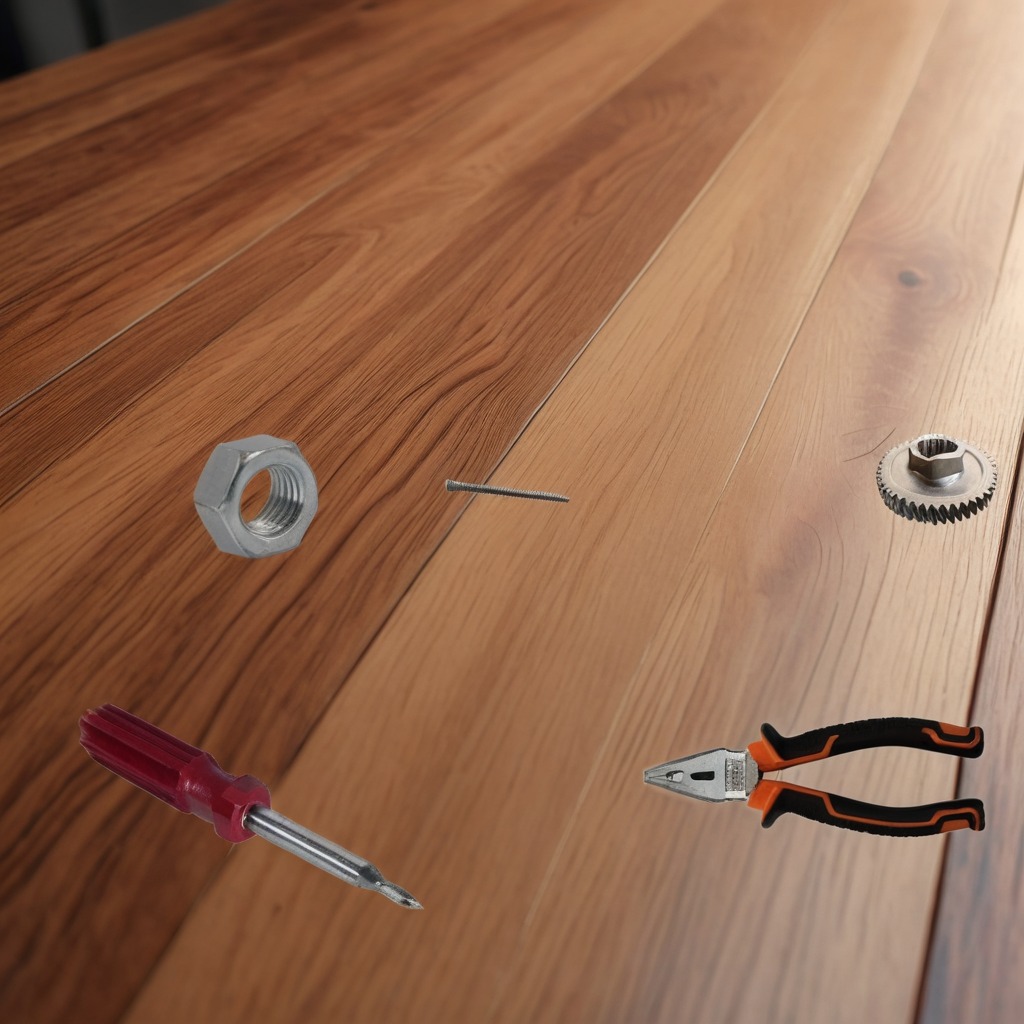
A gear with teeth, a screw, pliers, and a screwdriver are lying on the wooden table.